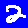
Digit: 2